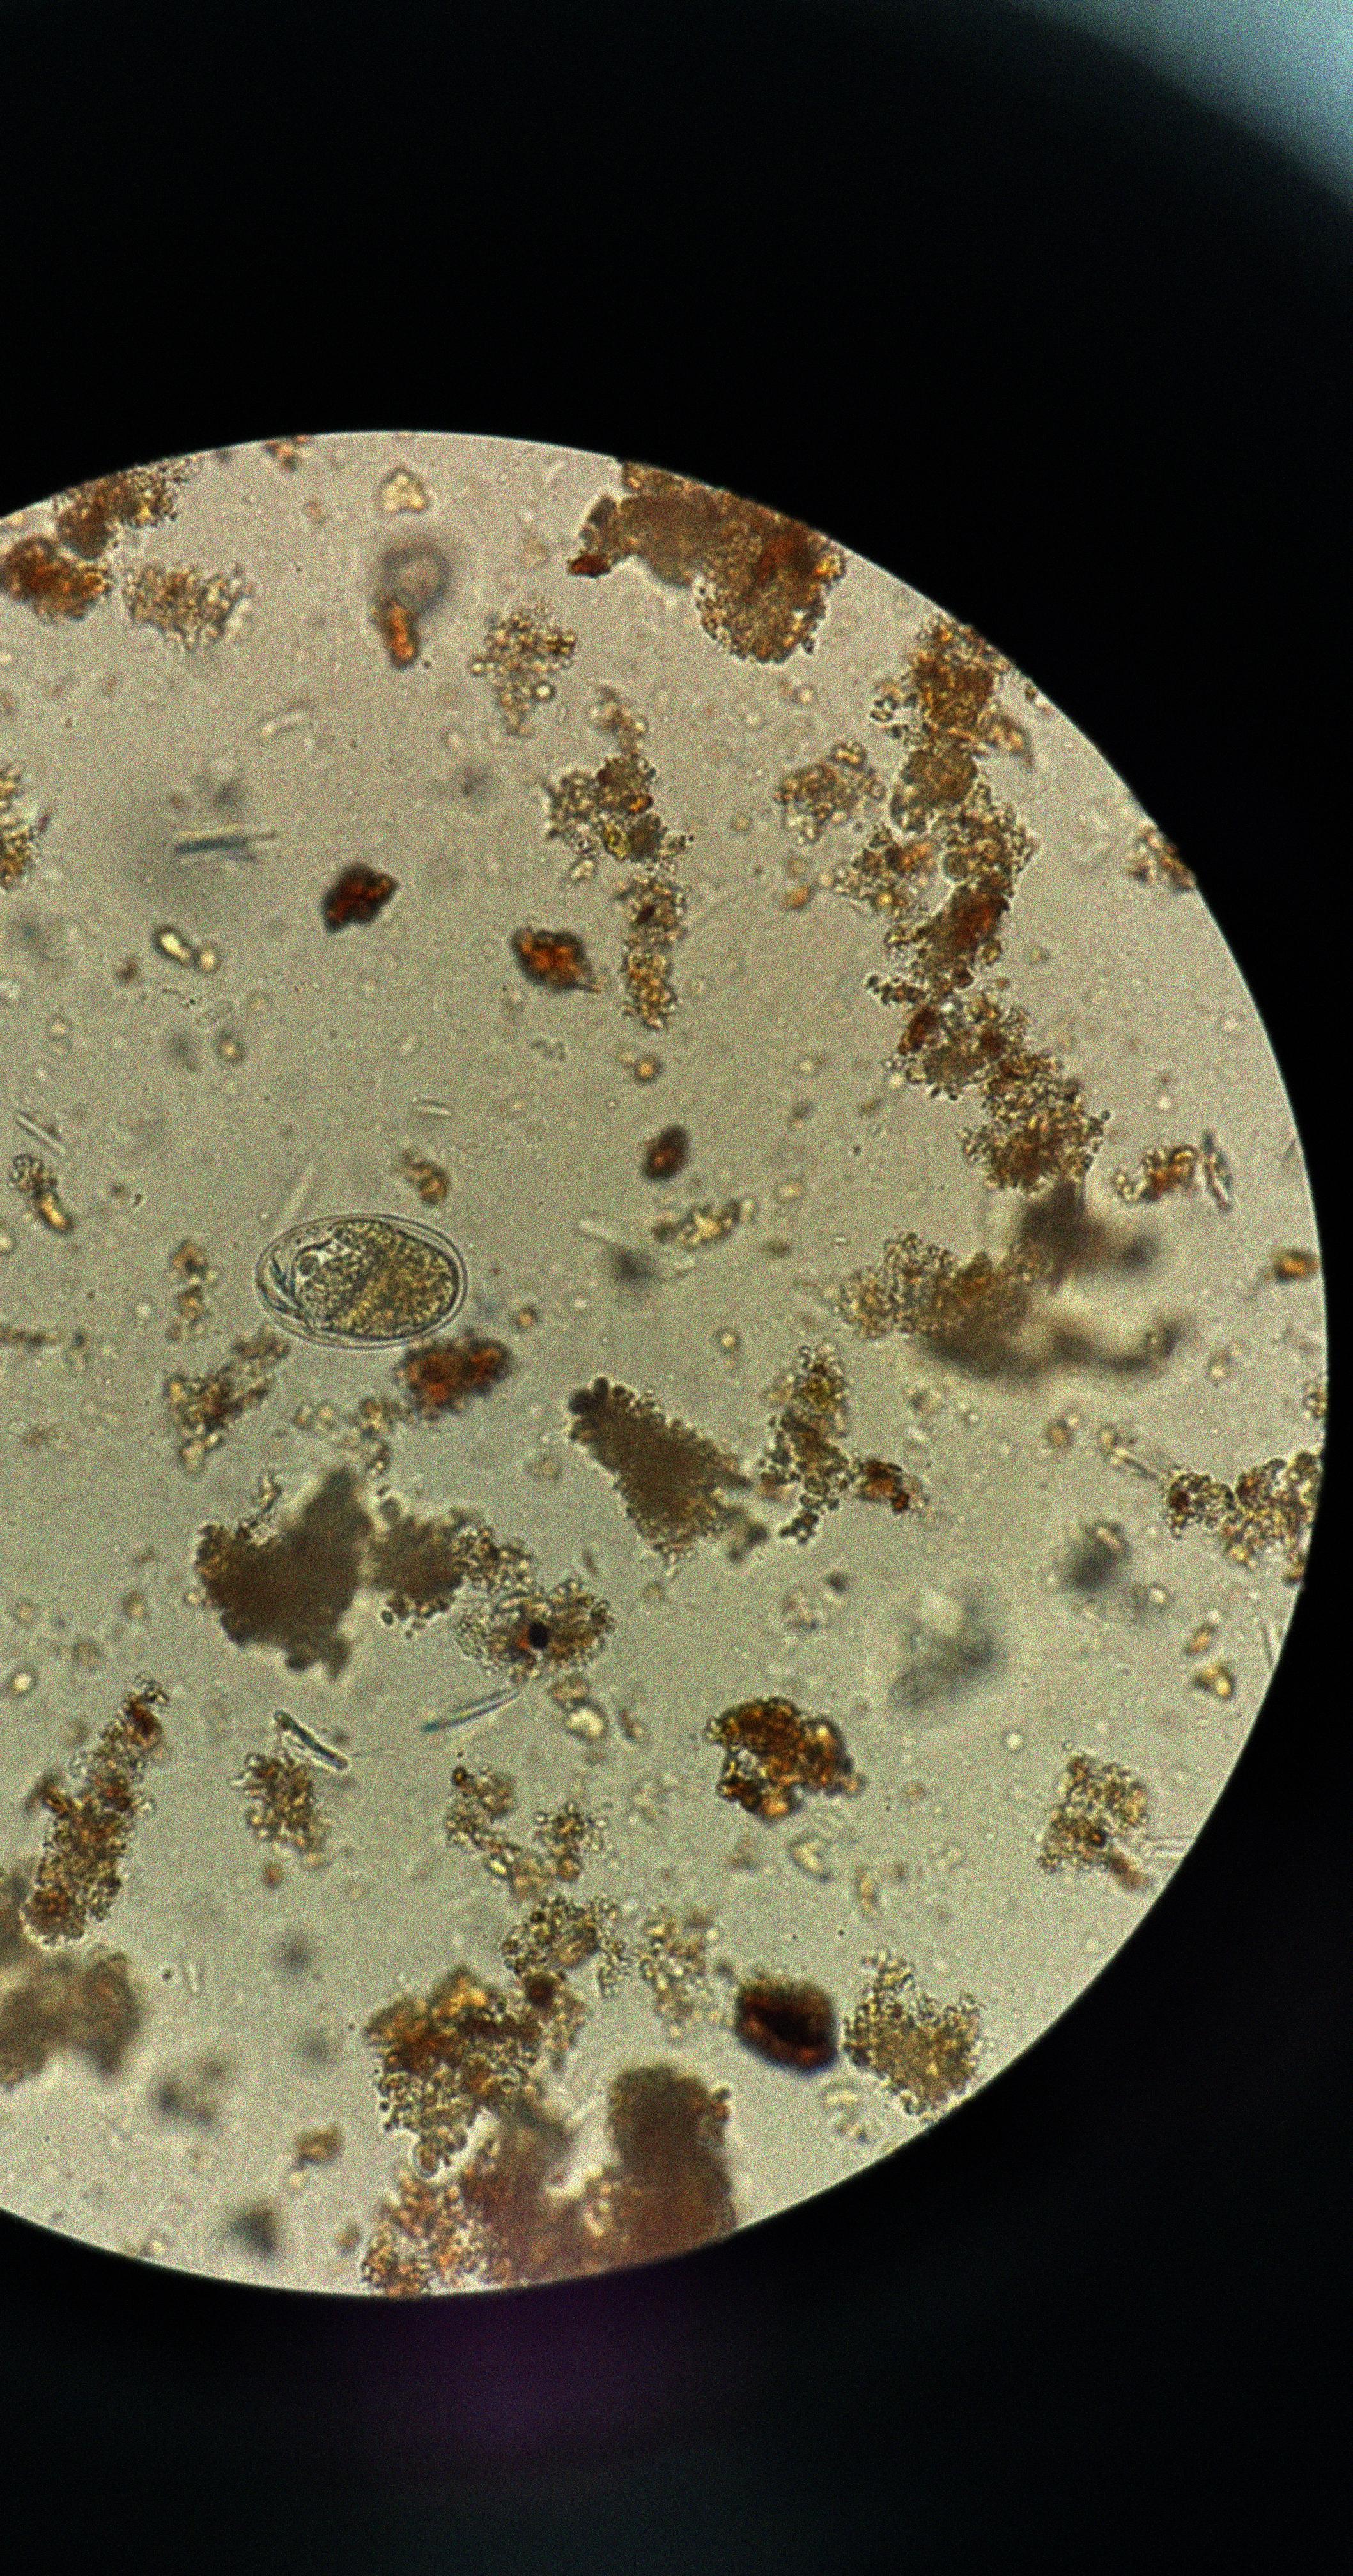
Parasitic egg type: Hookworm egg